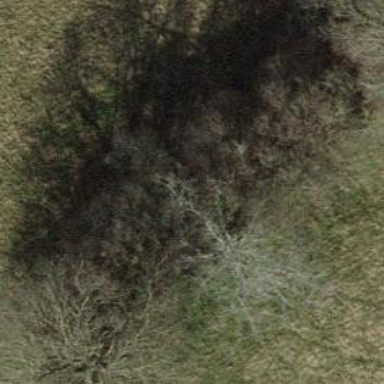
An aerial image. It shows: Beautiful tree in nature.